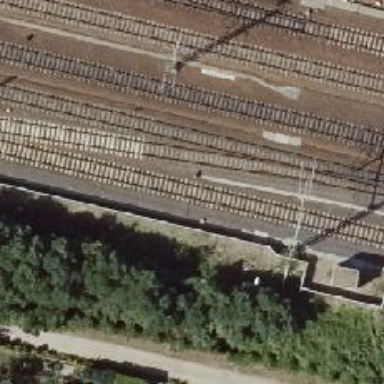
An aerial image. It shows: Railway signal.